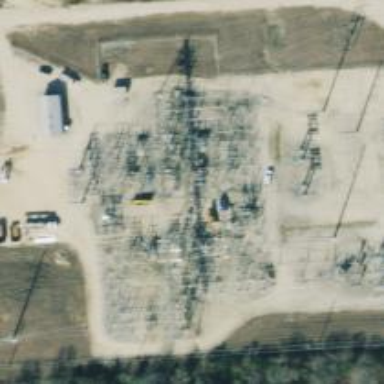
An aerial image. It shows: Switch used for power control.